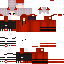
A male human skin with medium skin, wearing brown helmet dressed in a red hoodie and red pants, featuring a closed mouth.